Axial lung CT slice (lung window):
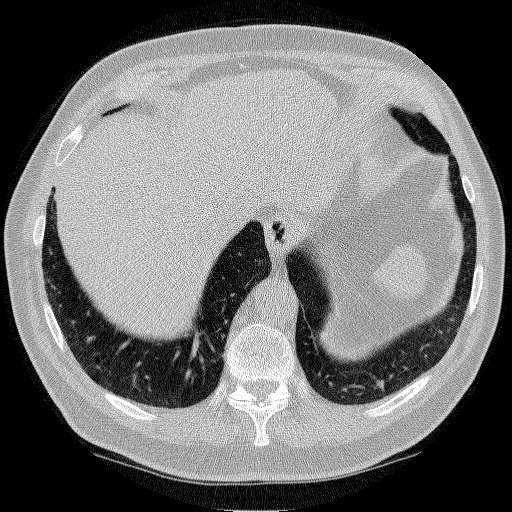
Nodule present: no